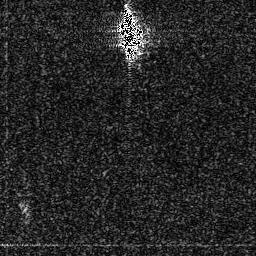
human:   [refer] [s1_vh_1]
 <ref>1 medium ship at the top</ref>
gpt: <box>[[46, 2, 54, 23, 0]]</box>